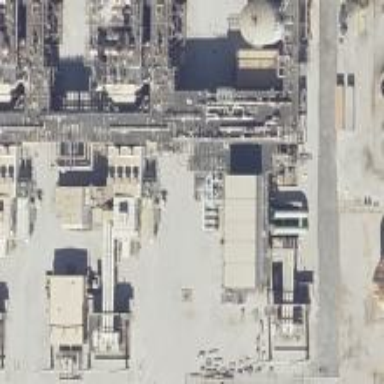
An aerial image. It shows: Gas-powered generator of combined cycle type.